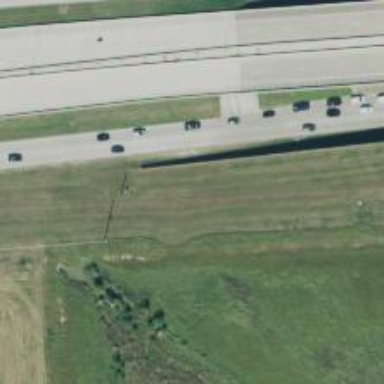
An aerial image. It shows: Secondary road with frontage road alongside.